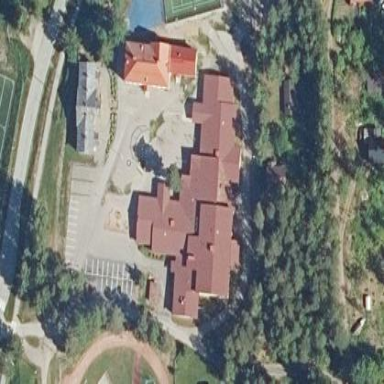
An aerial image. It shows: School building.